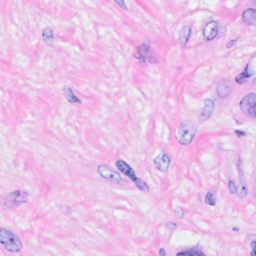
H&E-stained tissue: Breast